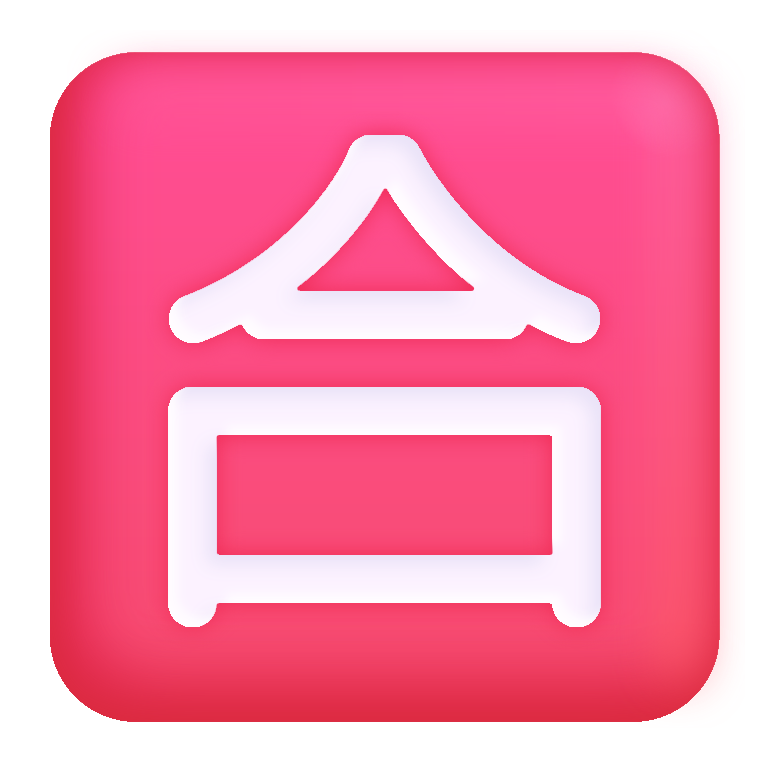
japanese passing grade button color